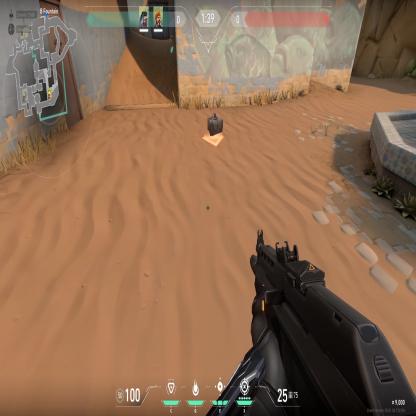
Label: dropped spike